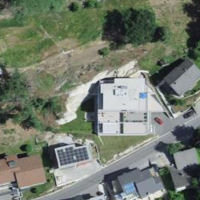
EUNIS habitat code: 55
Species observed at this site:
Buxus sempervirens